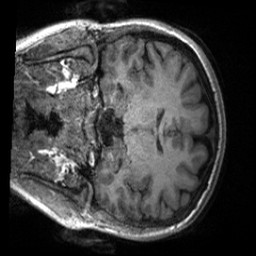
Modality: T1w
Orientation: coronal
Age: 23
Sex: female
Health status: healthy
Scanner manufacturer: siemens
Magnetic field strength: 3 T
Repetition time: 2 s
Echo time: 0.00232 s